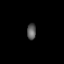
Tissue: prostate
Cell type: Fibroblasts
Senescence score: 0.7877
Nuclear area (px): 141
Mean DAPI intensity: 92.929